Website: lowes
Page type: address-validator
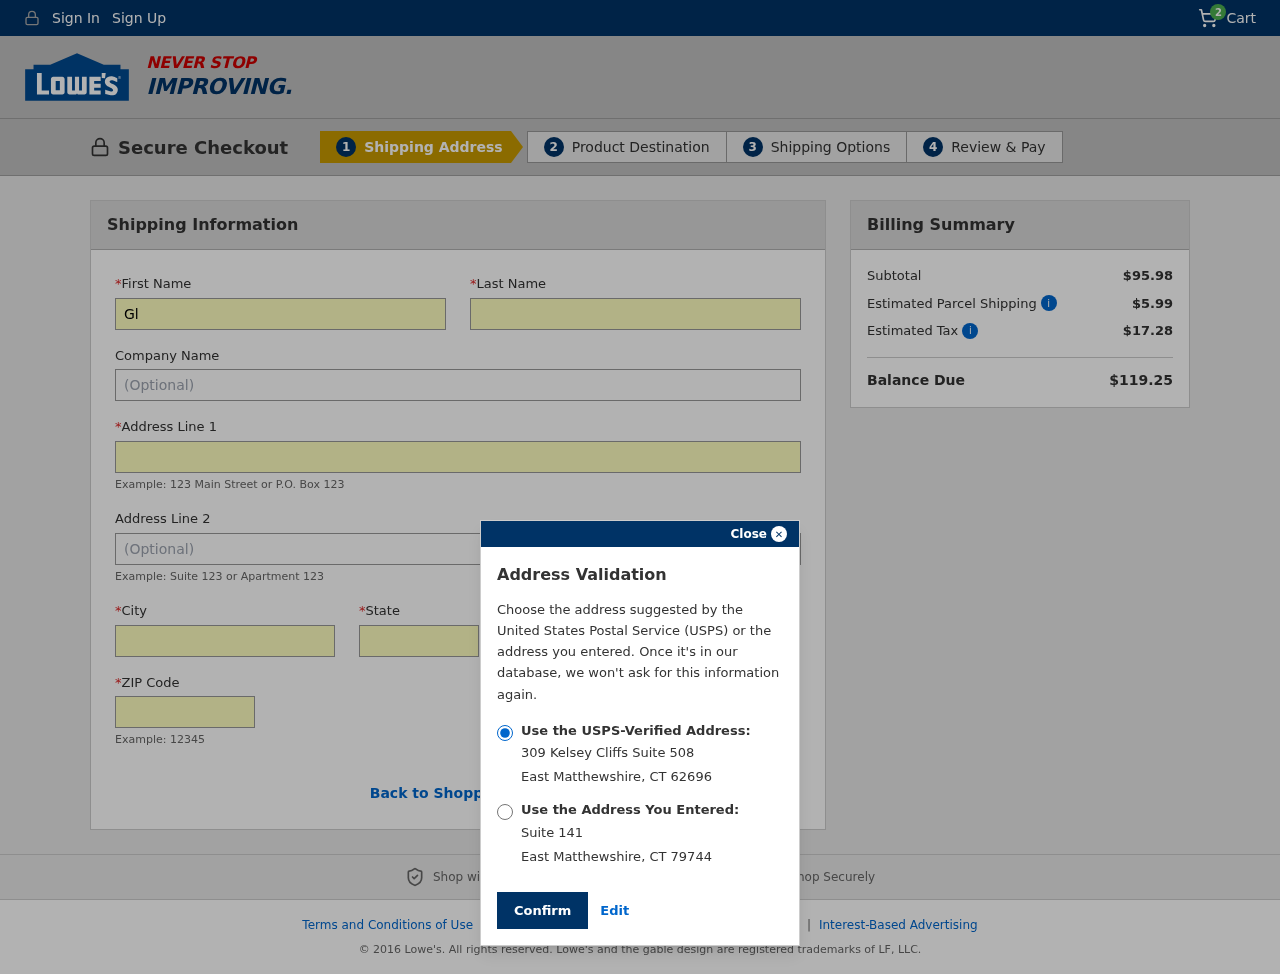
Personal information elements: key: PII_CITY
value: East Matthewshire
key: PII_FIRSTNAME
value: Glenn
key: PII_LASTNAME
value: Morgan
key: PII_POSTCODE
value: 62696
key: PII_POSTCODE2
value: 79744
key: PII_STATE
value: Connecticut
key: PII_STATE_ABBR
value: CT
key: PII_STREET
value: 309 Kelsey Cliffs Suite 508
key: PII_STREET2
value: Suite 141
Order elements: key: ORDER_NUM_ITEMS
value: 2
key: ORDER_SUBTOTAL
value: $95.98
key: ORDER_SHIPPING_COST
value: $5.99
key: ORDER_TAX
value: $17.28
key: ORDER_TOTAL
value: $119.25